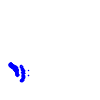
Particle: electron